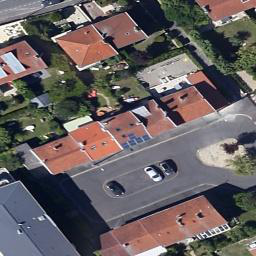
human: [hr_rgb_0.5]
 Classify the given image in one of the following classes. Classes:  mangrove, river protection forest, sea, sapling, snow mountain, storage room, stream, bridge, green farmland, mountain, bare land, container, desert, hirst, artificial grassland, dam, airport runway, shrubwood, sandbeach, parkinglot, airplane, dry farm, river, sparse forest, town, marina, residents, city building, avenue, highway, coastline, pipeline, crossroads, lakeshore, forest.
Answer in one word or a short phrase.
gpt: residents